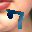
Label: 7